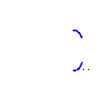
Particle: proton